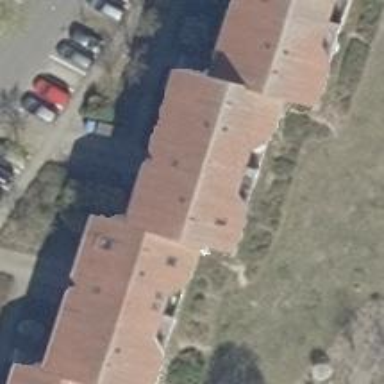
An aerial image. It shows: Gabled roofed apartment building with vibrant red roof.